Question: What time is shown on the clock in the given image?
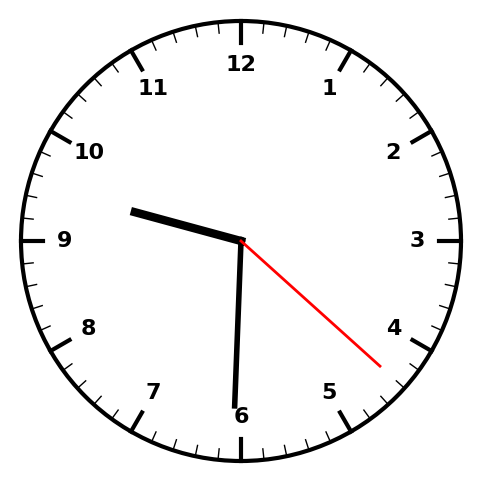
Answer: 09:30:22